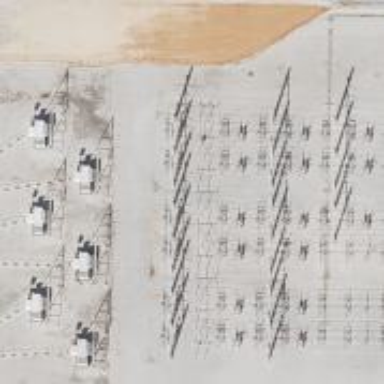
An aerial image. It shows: Switch used for power control.